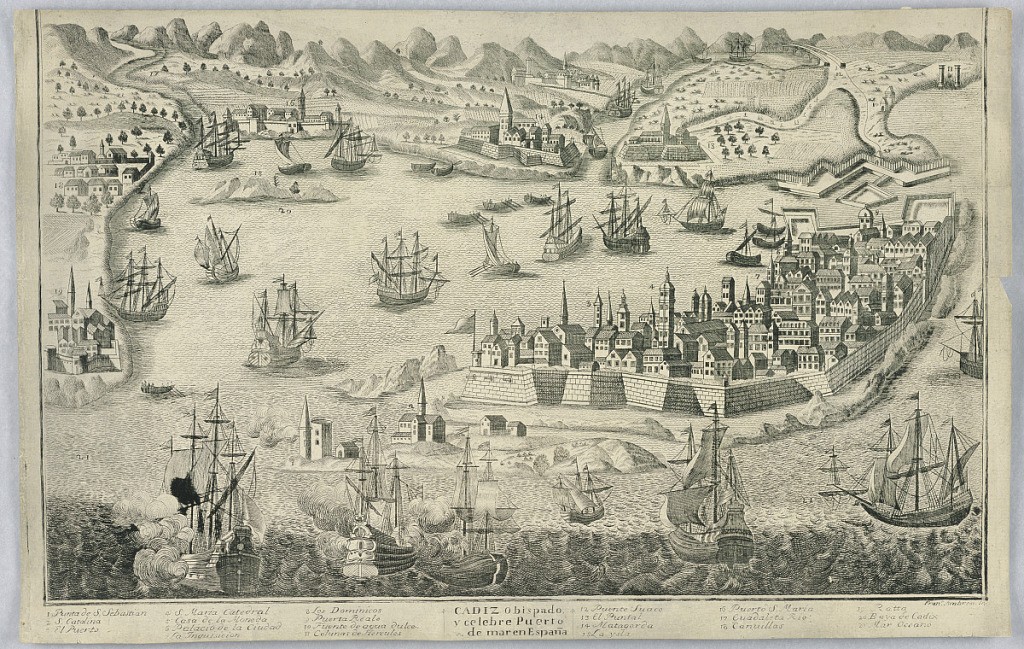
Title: CADIZ, Obispado y celebre Puerto de mae en Espana (Cadiz, bishopric and famous seaport in Spain)
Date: mid-18th century
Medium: Pen and black ink on paper
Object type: Print
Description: Drawing of a map of the city of Cadiz depicting the town and city walls, a habor with ships, and mountains in the background, rendered to resemble a print. Key and title are written in hand at the bottom of the sheet.